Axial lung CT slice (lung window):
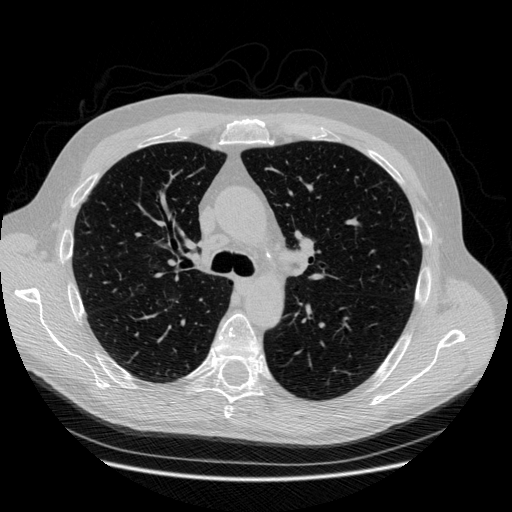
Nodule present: no